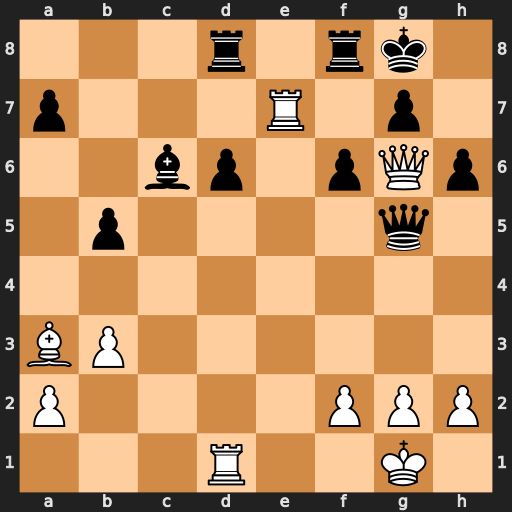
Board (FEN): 3r1rk1/p3R1p1/2bp1pQp/1p4q1/8/BP6/P4PPP/3R2K1
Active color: w
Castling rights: -
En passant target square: -
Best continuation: Rxg7+ Kh8 Rh7#